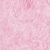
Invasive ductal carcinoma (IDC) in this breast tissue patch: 0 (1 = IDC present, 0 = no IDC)